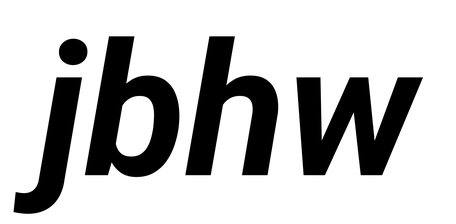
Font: Roboto-Italic_Bold_Italic